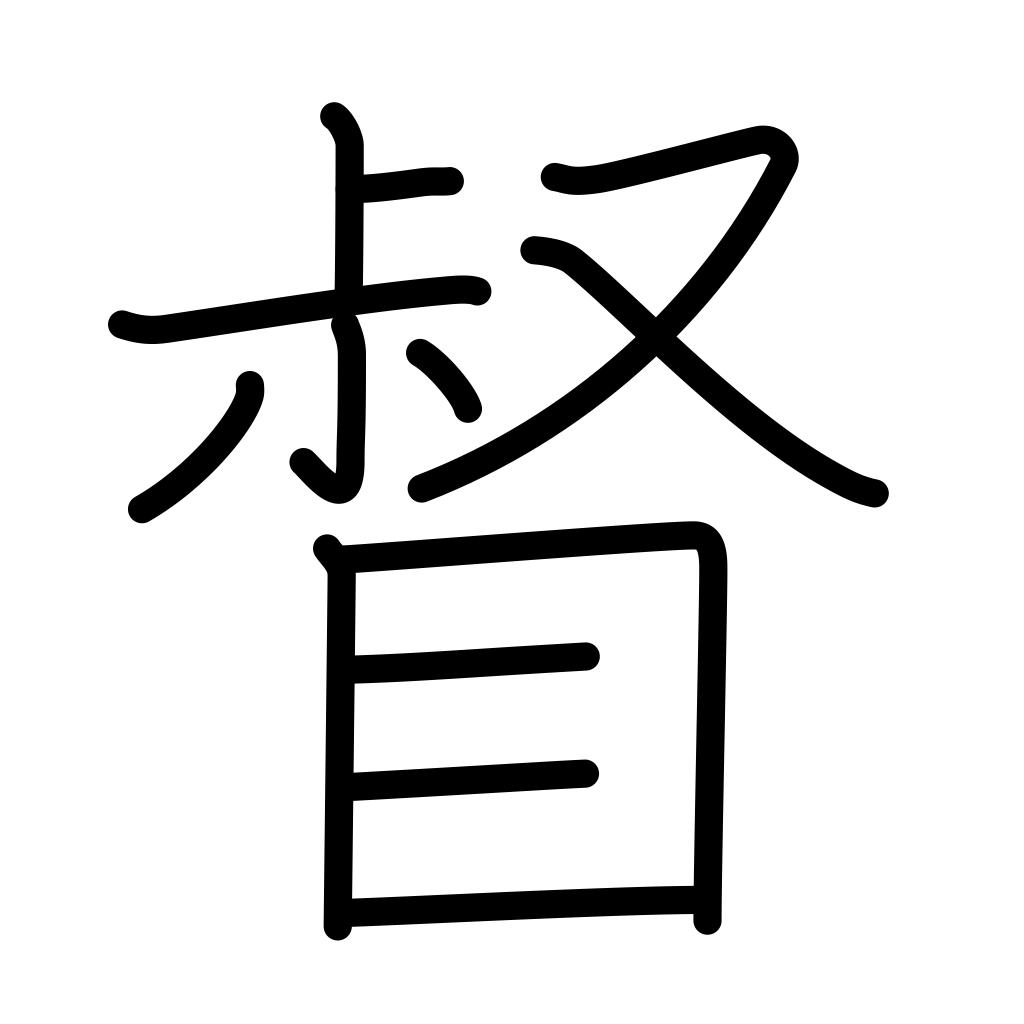
Meaning: coach, command, urge, lead, supervise